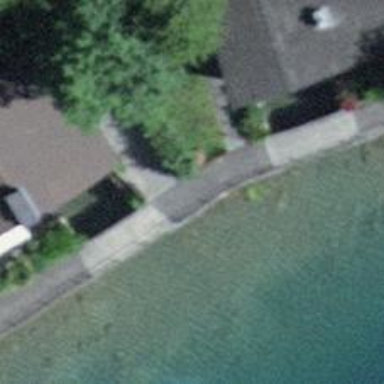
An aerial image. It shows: Paved footway.